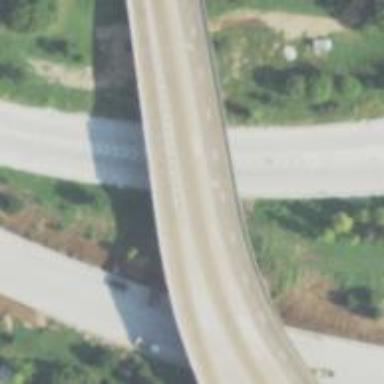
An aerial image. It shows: Primary link highway that goes over bridge.